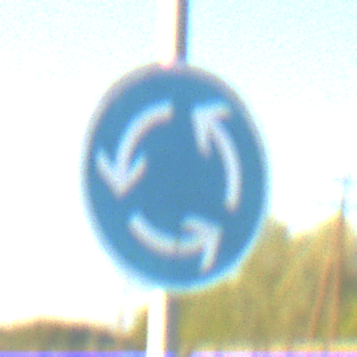
Verkehrszeichen: Kreisverkehr
Umgebung: Outdoor, RoadRail
Tageszeit: SunriseSunset
Wetter: Clear
Licht: Natural
Jahreszeit: NotSpecified
Kontrast: HighContrast